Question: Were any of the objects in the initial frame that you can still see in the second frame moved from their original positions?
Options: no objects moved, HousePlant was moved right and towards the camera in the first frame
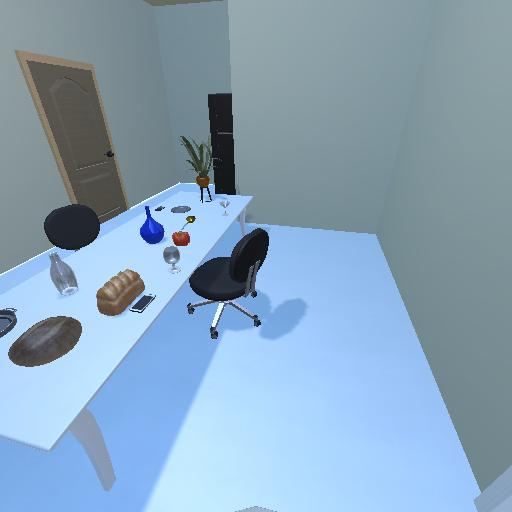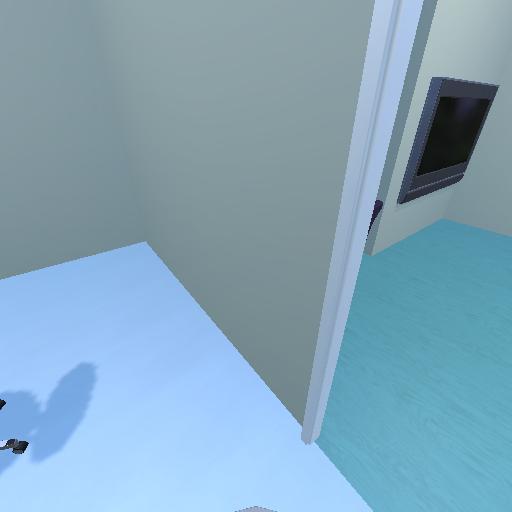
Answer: no objects moved